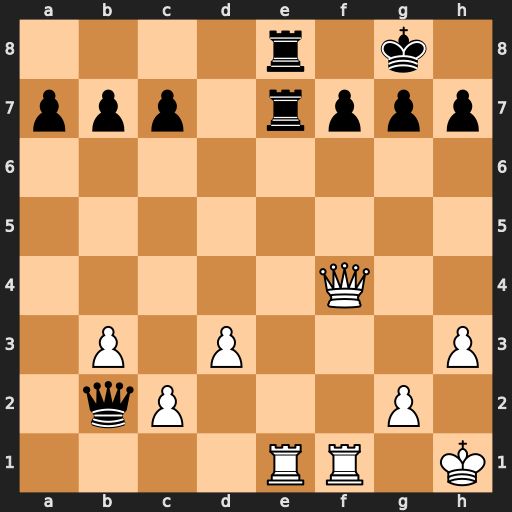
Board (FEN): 4r1k1/ppp1rppp/8/8/5Q2/1P1P3P/1qP3P1/4RR1K
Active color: w
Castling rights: -
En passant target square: -
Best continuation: Qxf7+ Rxf7 Rxe8+ Rf8 Rfxf8#